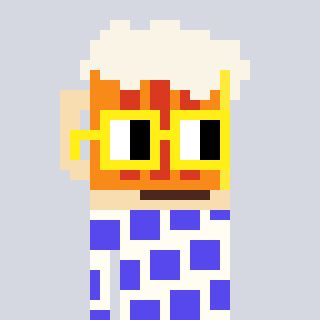
a pixel art character with square yellow glasses, a beer-shaped head and a grayscale-colored body on a cool background